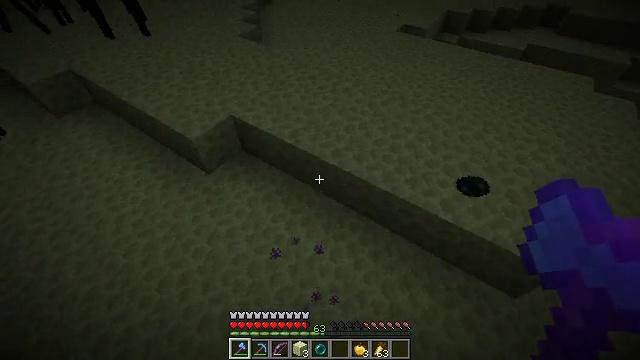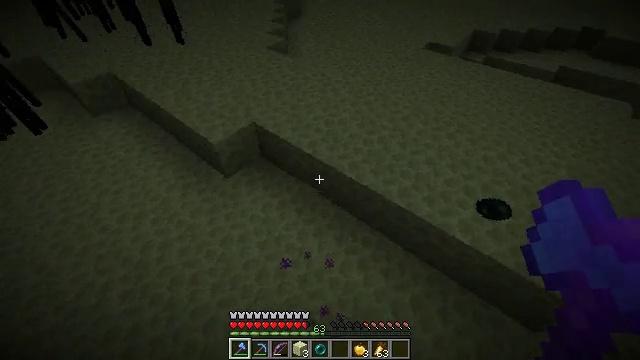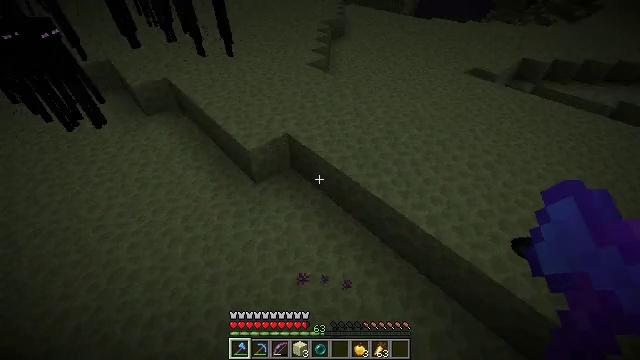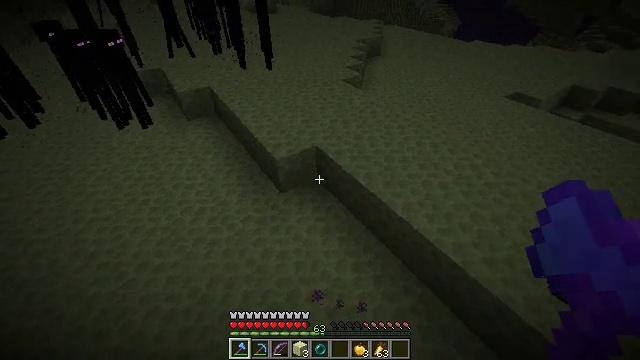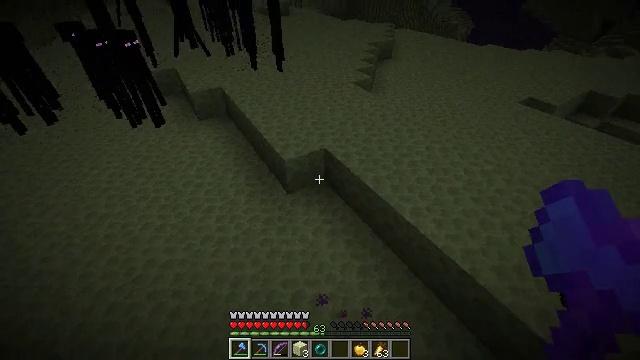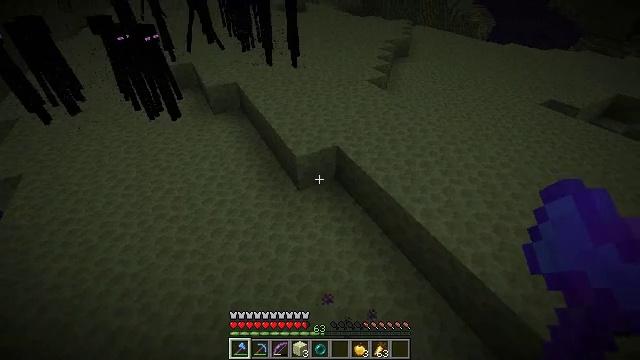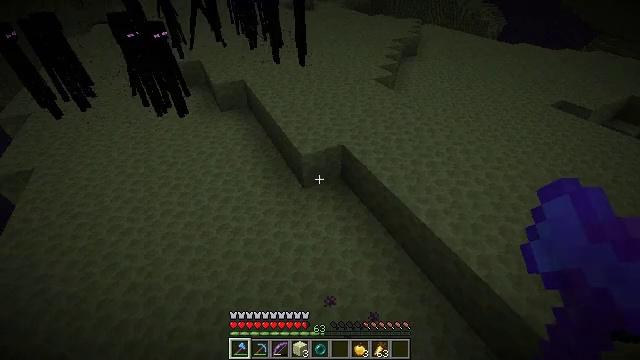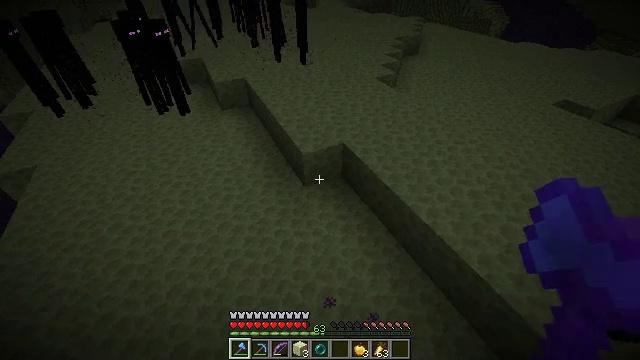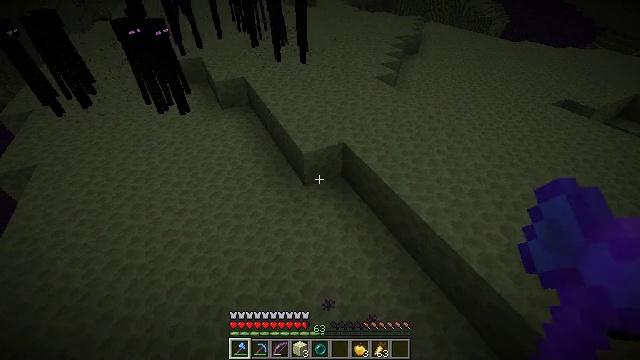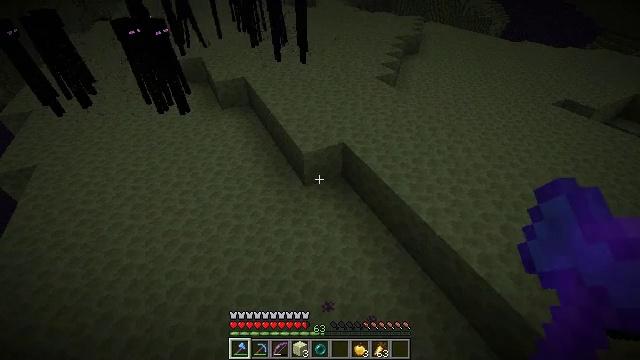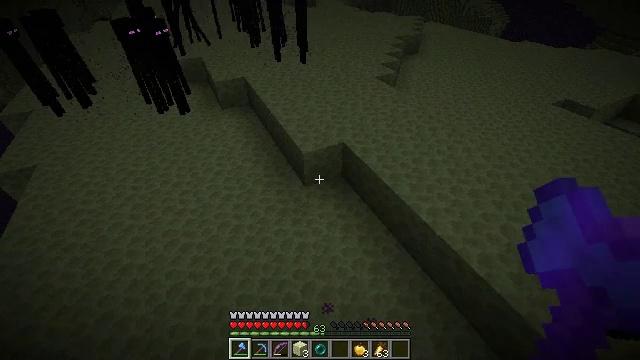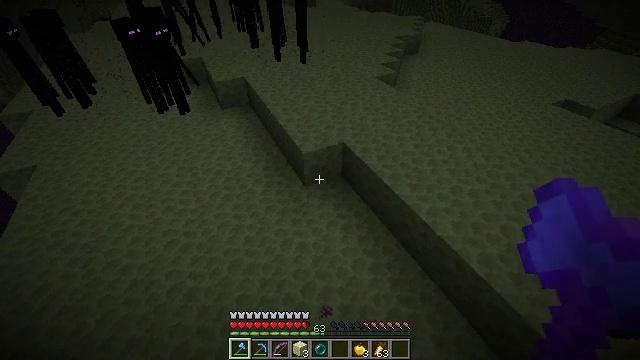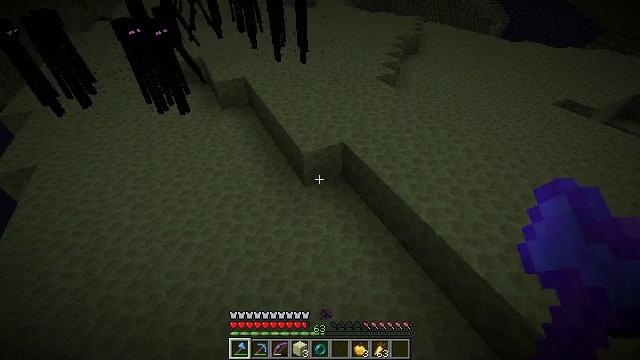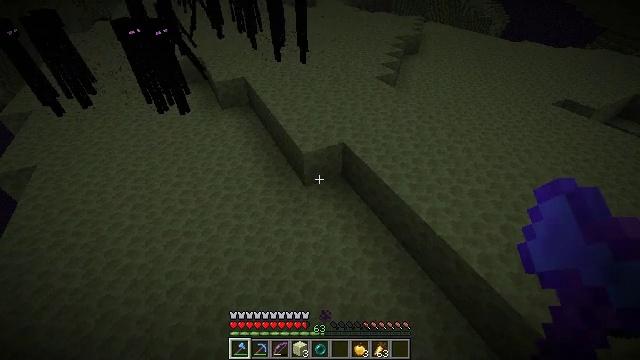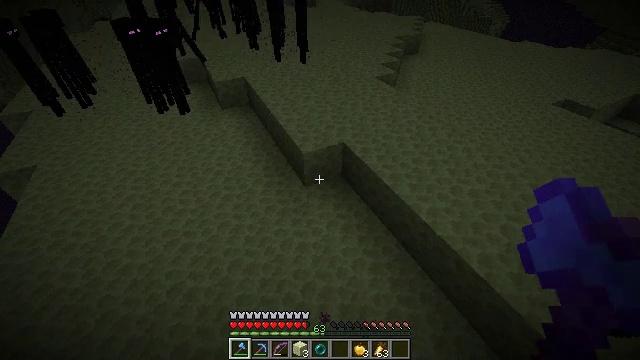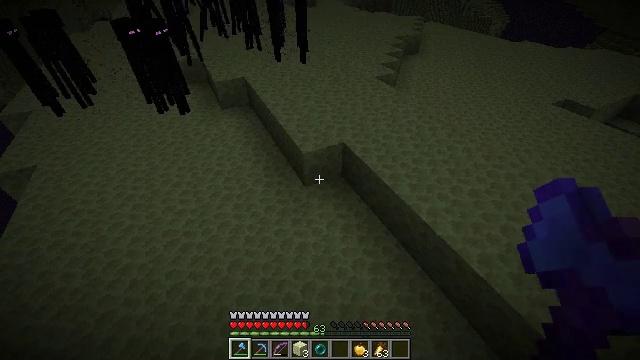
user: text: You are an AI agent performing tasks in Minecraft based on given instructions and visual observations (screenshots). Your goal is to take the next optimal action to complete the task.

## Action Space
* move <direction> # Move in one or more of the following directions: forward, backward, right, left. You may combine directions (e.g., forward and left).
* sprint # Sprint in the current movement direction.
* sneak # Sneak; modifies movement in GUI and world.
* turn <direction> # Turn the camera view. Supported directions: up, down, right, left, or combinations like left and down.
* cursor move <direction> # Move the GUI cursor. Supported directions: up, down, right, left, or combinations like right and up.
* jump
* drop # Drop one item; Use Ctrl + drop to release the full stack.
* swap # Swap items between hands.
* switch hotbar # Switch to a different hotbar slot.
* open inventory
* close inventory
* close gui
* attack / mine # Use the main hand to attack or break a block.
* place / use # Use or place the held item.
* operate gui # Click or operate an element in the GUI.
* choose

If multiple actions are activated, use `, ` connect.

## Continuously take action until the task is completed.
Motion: motion action
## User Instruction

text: Defeat an enderman.
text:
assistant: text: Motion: sneak, turn left and up
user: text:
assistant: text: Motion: sneak, turn left and up
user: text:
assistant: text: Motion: sneak, turn left and up
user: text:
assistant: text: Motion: sneak, turn left
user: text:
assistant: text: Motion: sneak, turn left
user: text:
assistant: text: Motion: sneak, turn left
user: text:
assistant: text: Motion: sneak
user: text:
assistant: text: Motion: sneak
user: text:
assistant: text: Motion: sneak
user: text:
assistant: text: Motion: sneak
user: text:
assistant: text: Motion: sneak
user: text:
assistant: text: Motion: sneak
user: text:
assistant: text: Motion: sneak
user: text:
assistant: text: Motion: sneak
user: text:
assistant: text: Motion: sneak
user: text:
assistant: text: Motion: sneak
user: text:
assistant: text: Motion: sneak
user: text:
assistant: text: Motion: sneak
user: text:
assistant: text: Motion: sneak
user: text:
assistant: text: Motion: sneak
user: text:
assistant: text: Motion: sneak
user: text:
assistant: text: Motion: sneak
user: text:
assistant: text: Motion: sneak
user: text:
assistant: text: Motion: sneak
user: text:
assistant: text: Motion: sneak
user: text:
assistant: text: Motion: sneak
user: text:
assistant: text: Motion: sneak
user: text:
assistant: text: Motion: sneak
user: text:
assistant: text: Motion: sneak, turn down
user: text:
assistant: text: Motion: sneak